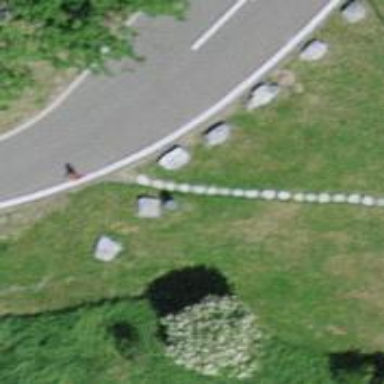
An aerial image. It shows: Footway made of paving stones.